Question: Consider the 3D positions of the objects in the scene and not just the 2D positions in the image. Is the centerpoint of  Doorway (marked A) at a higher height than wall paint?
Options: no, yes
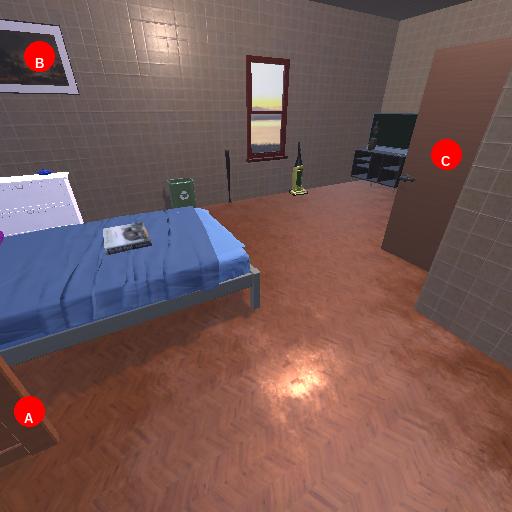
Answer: no